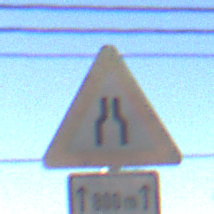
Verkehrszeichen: VerengteFahrbahn
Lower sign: LaengeEinerStrecke1
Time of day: MorningAfternoon
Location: Outdoor (Nature)
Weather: Clear
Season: Winter
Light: Natural